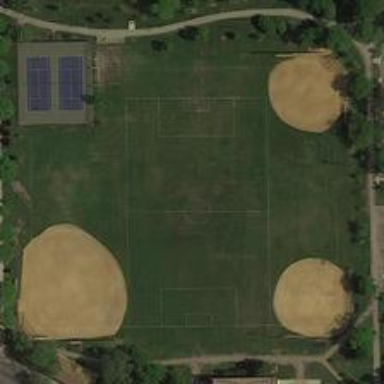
There are three baseball fields and a tennis court on the four corners of the square lawn .